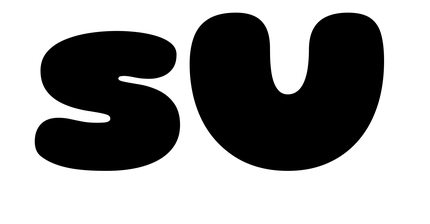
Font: Gluten_Black